Question: I'm sorry if the title isn't specific enough on the issue, but I'm having some really weird and inconsistent problems with double pointers and I don't know how to describe them in just a sentence.
Basically, every time my program runs it allocates a matrix which size's is randomly generated on the fly.
'''
coord mapSize;
mapSize.row = randomRange(3, 5);
mapSize.column = randomRange(5, 7);
char** map = (char**) malloc (mapSize.row * sizeof(char));
for (int i = 0; i < mapSize.row; i++)
{
map[i] = (char*) malloc (mapSize.column * sizeof(char));
}
'''
Then the matrix gets initialized:
'''
for (int i = 0; i < mapSize.row; i++)
{
for (int j = 0; j < mapSize.column; j++)
{
map[i][j] = CLEAN_FLOOR_SYMBOL;
}
}
'''
This works perfectly as long as the matrix doesn't exceed 4 rows in size. If that happens, the program just crashes when initialitation gets to the fifth row. What's weirder is that even if the number of rows is higher than 5, the problem still arises when initialitation gets to the fifth row.
I've verified this by printing off some values during the initialitation loops.
'''
printf("r: %d c: %d
", mapSize.row, mapSize.column);
for (int i = 0; i < mapSize.row; i++)
{
printf("r: %d | c: ", i);
for (int j = 0; j < mapSize.column; j++)
{
map[i][j] = CLEAN_FLOOR_SYMBOL;
printf("%d ", j);
}
printf("
");
}
'''

Here there were 6 rows, but the program still crashed when trying to initialise the fifth.
What's even weirder is that none of these problems seem to arise when running the program on eclipse's console. So, how and am I messing up?
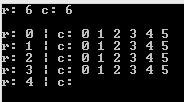
Answer: In
> '''
char** map = (char**) malloc (mapSize.row * sizeof(char));
'''
you're missing a '*', and please <URL>:
'''
char **map = malloc (mapSize.row * sizeof(char*));
// ^
// here
'''
Better:
'''
char **map = malloc (mapSize.row * sizeof(*map));
'''
as here the type the size is taken of changes with the type of 'map' so you don't have to remember to change the type in multiple places if it should ever change.
If you want performance though, get rid of the '**'. Look up what a jagged array is and avoid it:
'''
size_t num_rows = // ...
size_t num_cols = // ...
char *foo = malloc(num_rows * num_cols * sizeof *foo);
// access:
size_t row = // ...
size_t col = // ...
foo[row * num_rows + col];
'''